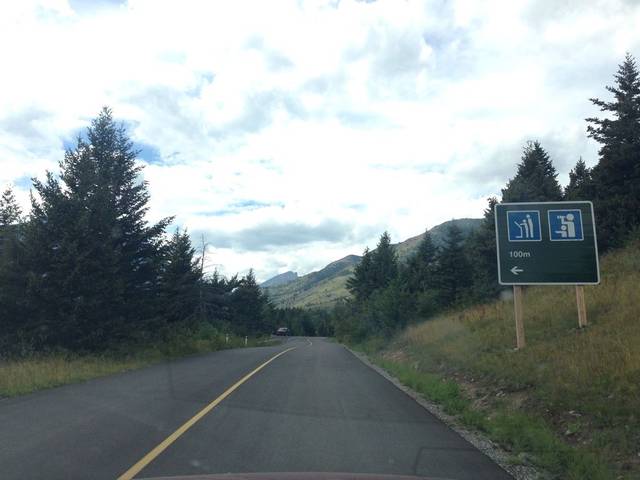
Region: Canada
Coordinates: 49.102, -113.92